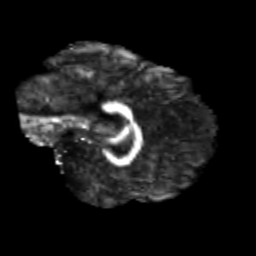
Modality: FA
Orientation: sagittal
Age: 24
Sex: male
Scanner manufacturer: siemens
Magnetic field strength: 3 T
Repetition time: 3.5 s
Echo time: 0.113 s